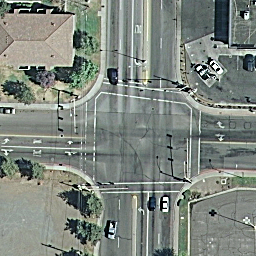
Label: intersection